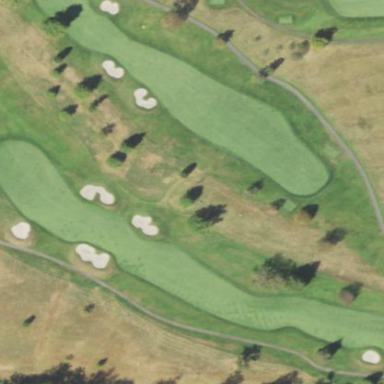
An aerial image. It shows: Rough area on grassy golf course.